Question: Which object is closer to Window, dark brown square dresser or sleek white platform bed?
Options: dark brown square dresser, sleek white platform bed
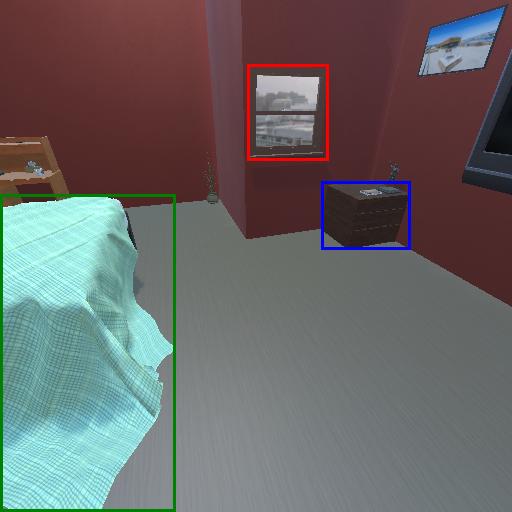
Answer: dark brown square dresser